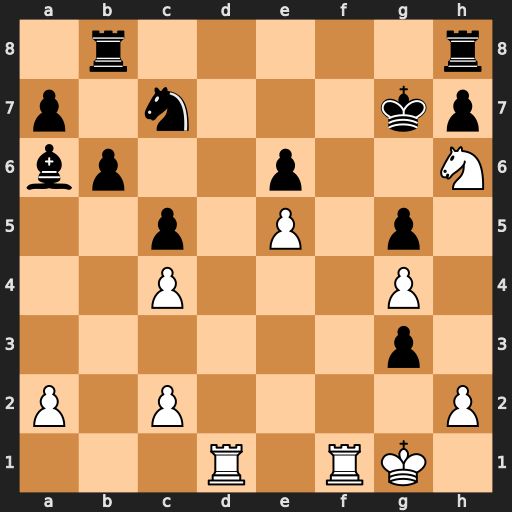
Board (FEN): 1r5r/p1n3kp/bp2p2N/2p1P1p1/2P3P1/6p1/P1P4P/3R1RK1
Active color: w
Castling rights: -
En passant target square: -
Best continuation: Rd7+ Kxh6 Rf6#